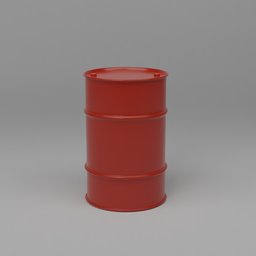
Label: tools